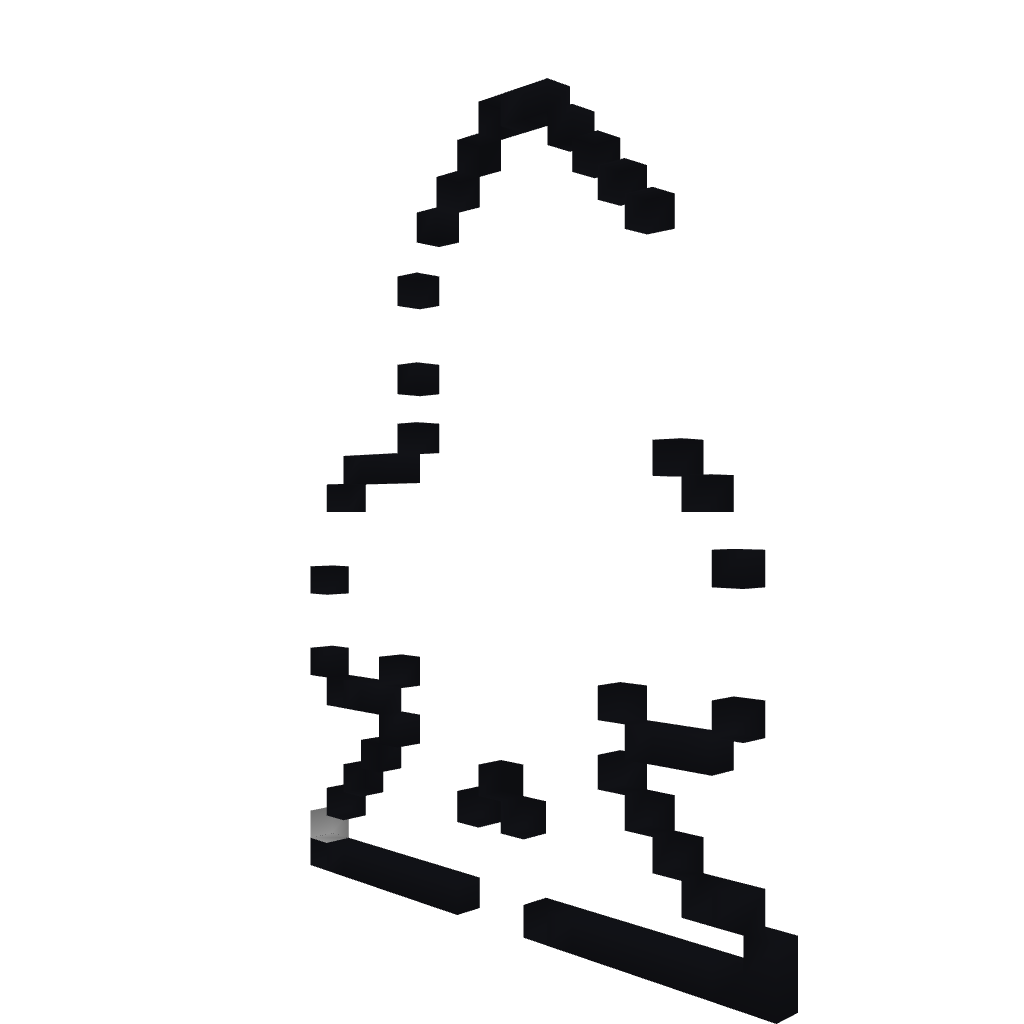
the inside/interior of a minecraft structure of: Megaman Pixel Art